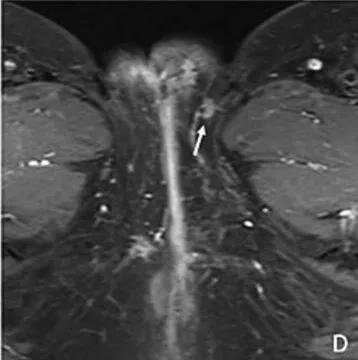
MR image of the superficial tumor recurrence.a homogenous enhancement after contrast injection.
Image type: radiology (mri)